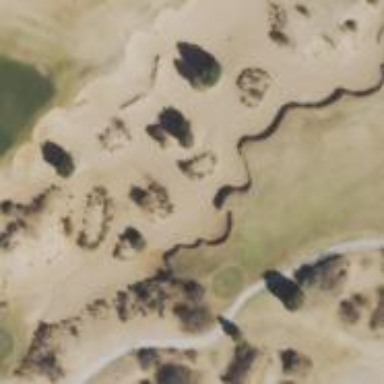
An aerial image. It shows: Golf bunker filled with natural sand.